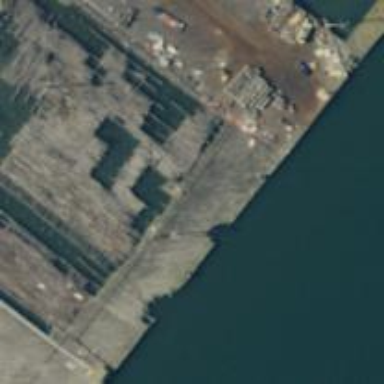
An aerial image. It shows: Pier that has been ruined.